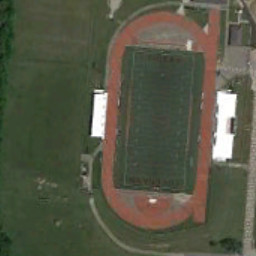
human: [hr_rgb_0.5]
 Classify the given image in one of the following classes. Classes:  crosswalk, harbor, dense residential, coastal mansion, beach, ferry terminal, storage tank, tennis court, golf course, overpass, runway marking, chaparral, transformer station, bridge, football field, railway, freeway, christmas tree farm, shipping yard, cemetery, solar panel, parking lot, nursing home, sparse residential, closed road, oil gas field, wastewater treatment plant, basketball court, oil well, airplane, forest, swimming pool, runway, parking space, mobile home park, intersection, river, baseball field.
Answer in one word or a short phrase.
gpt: football field